Question: I'm trying to set a Content-Security-Policy header for an html file I'm serving via s3/cloudfront. I'm using the web-based AWS console. Whenever I try to add the header:

it doesn't seem to respect it. What can I do to make sure this header is served?
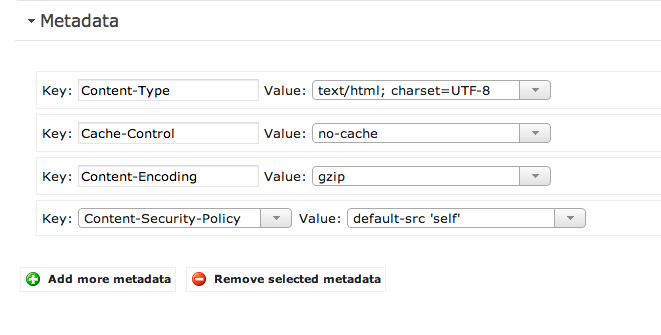
Answer: If you are testing through CloudFront, have you made sure you have invalidated the cached objects? Can you try to upload a completely new file and then try accessing it via CF and see if the header is still not there?
Seems like custom metadata will not work as expected as per DOC. Any metadata other than the ones supported by S3 (the ones displayed in the dropdown) will have to be prefixed with x-amz-meta-